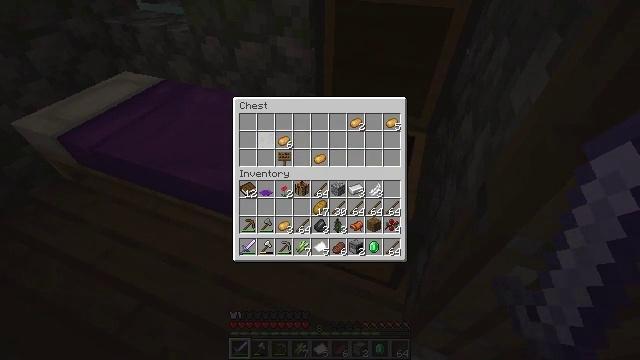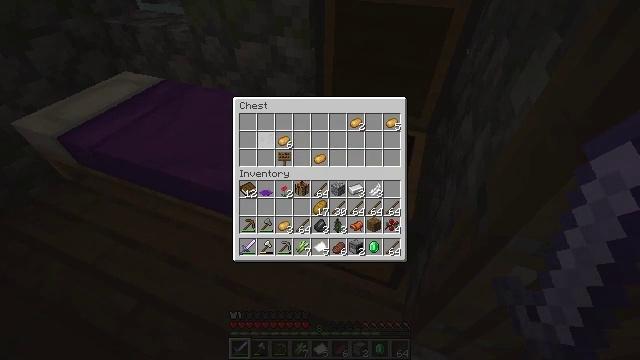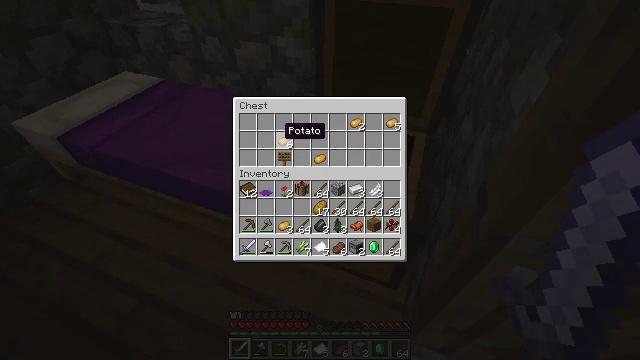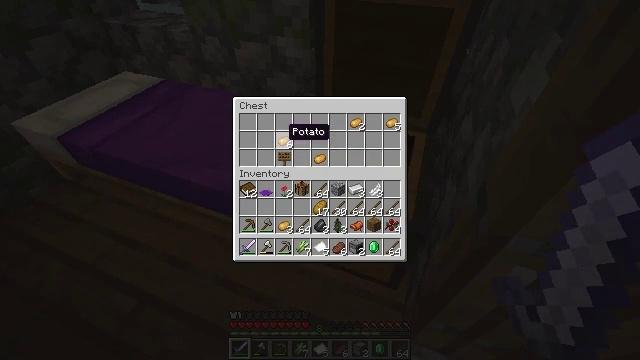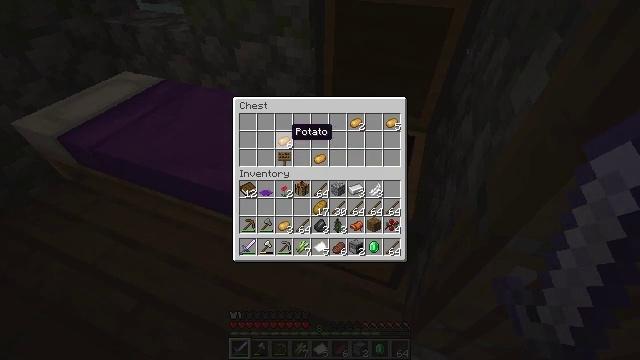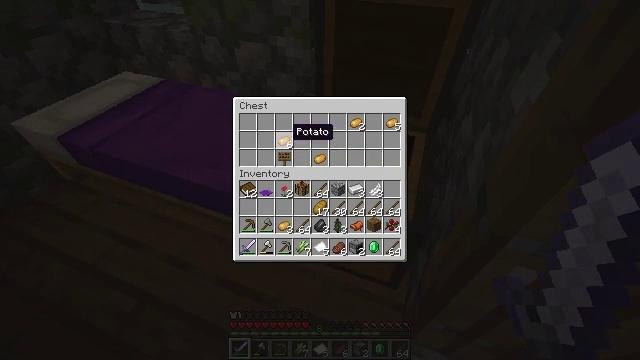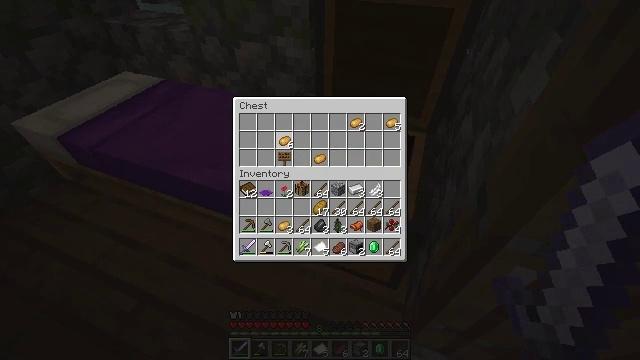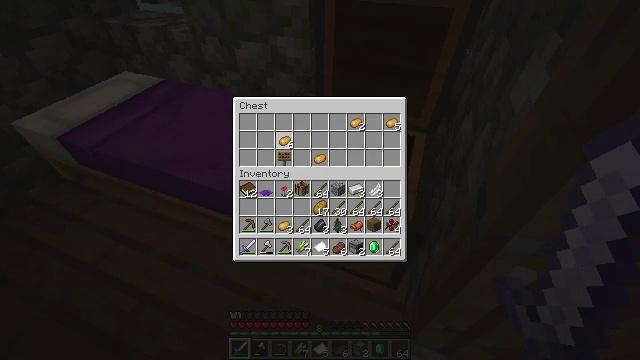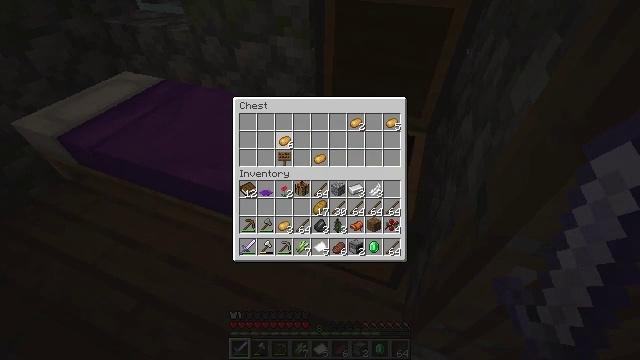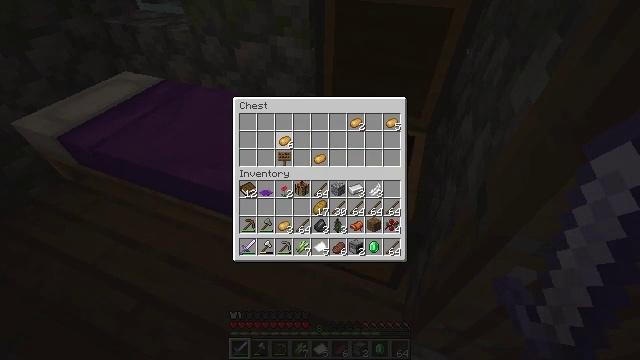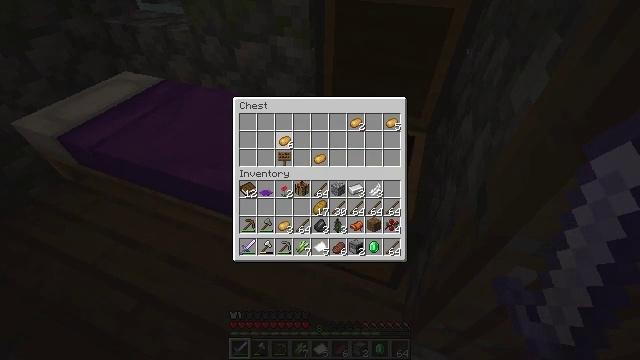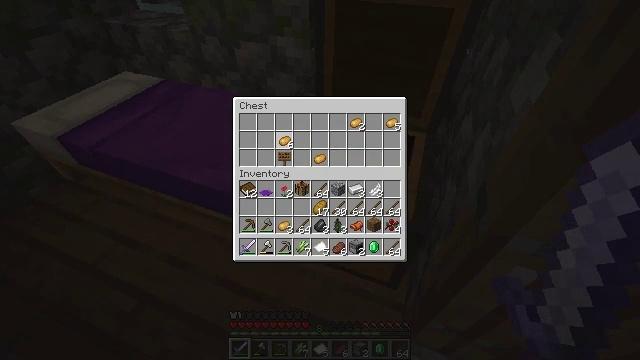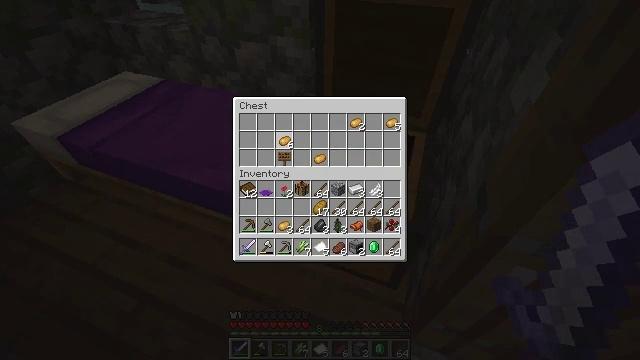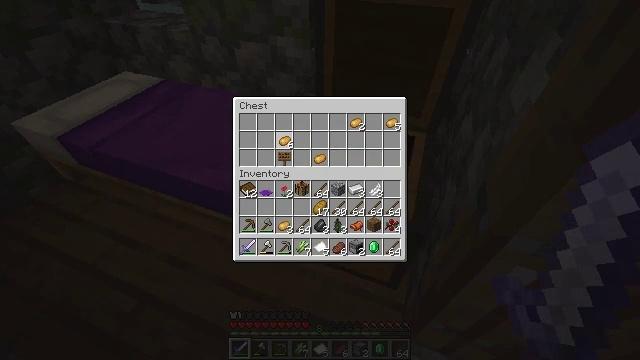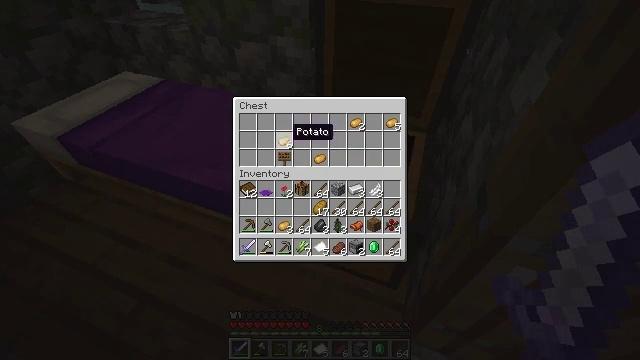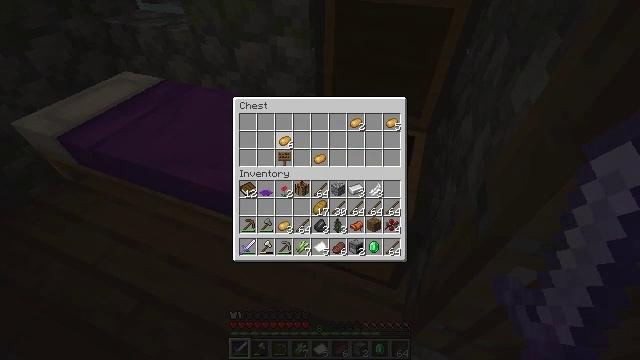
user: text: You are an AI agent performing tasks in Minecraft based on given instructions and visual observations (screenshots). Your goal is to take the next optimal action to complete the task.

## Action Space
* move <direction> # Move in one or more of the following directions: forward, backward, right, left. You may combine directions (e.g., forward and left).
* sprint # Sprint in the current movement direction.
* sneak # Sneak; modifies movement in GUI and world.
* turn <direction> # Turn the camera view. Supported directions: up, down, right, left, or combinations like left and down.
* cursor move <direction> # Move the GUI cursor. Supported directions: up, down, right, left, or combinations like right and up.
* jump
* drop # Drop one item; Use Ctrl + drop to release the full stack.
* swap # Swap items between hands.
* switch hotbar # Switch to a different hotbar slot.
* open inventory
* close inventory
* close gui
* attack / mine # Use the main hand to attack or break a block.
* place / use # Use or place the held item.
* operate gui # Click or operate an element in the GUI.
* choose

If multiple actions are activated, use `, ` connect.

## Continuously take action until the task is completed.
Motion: motion action
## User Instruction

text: Shatter the glass pane with a tool.
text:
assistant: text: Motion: sneak, cursor move right
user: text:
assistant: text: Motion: sneak
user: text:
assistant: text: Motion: sneak
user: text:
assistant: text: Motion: sneak
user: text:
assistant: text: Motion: sneak
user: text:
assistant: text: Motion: sneak, operate gui
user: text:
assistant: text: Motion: operate gui
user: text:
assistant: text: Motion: no_op
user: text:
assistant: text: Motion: no_op
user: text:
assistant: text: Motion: no_op
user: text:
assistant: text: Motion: no_op
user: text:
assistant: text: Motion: operate gui
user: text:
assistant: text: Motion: operate gui
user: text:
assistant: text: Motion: no_op
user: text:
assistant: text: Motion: operate gui
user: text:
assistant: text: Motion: operate gui
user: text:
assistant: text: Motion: no_op
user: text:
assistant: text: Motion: no_op
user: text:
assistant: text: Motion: no_op
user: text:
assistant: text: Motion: no_op
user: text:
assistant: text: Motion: no_op
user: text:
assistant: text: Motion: no_op
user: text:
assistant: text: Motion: operate gui
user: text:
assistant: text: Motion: operate gui
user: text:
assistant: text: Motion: operate gui
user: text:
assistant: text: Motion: operate gui
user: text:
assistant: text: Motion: operate gui
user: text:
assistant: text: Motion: operate gui
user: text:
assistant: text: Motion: operate gui
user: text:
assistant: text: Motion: operate gui